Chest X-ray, PA view. Patient: 38 years old, sex M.
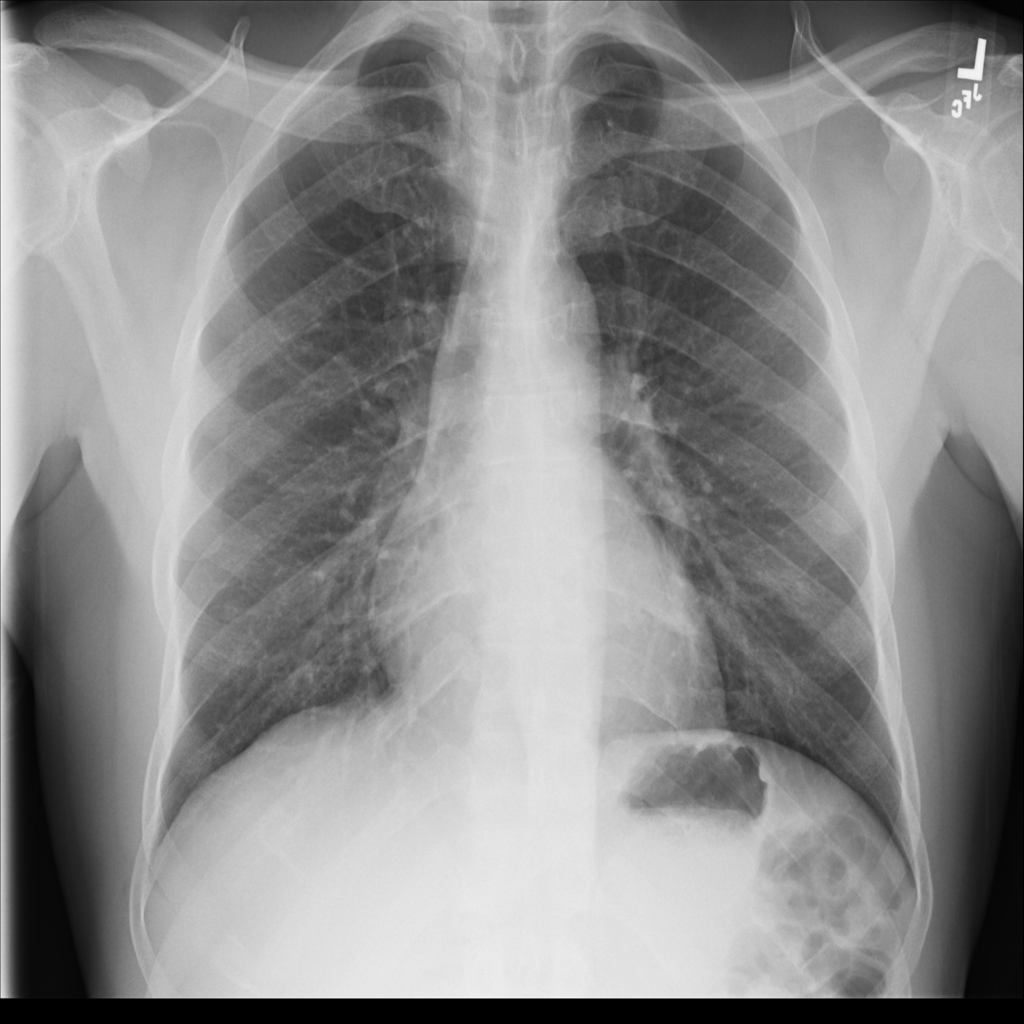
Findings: No Finding